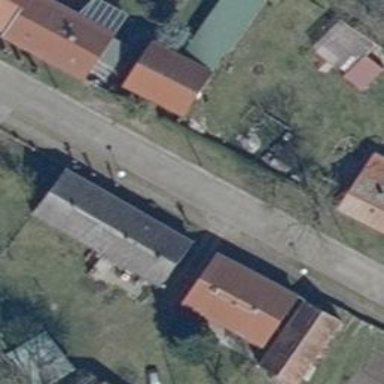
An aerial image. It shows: Simple house.